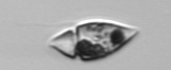
Label: Amphidinium